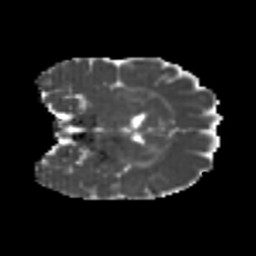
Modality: MD
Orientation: coronal
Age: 23
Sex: female
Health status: healthy
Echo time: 0.074 s